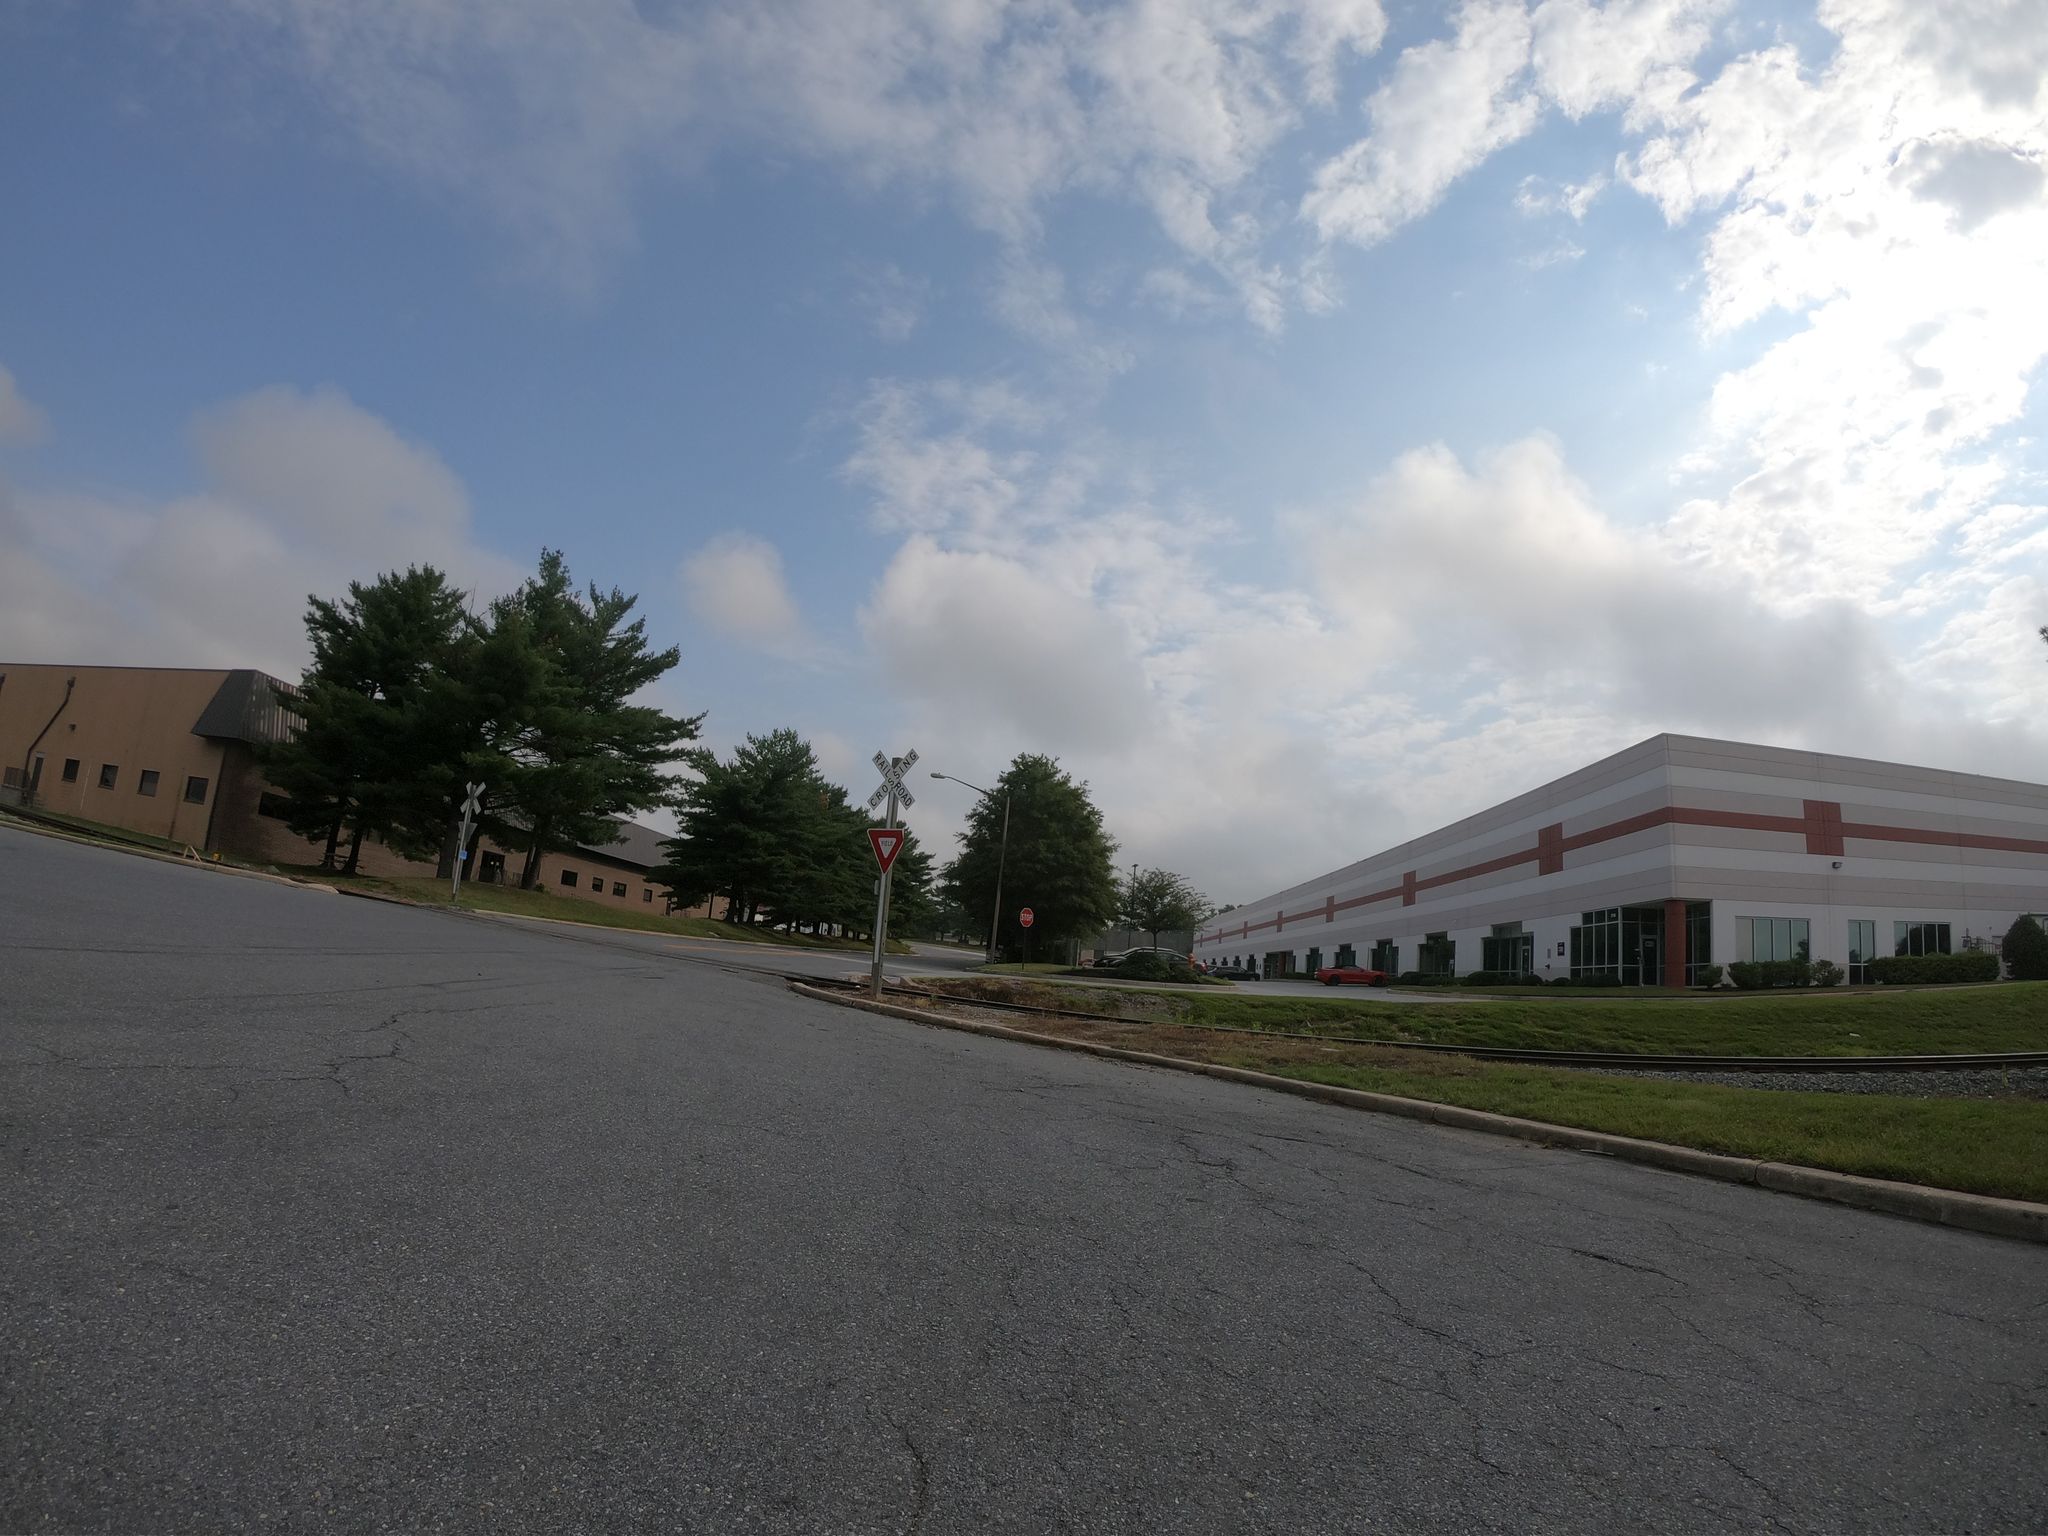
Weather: cloudy
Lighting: day
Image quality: good
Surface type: cycling surface
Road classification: service, unclassified
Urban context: suburban or peri-urban
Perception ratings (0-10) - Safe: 3.74, Lively: 6.96, Beautiful: 5.44, Boring: 6.26, Depressing: 3.47, Wealthy: 0.51